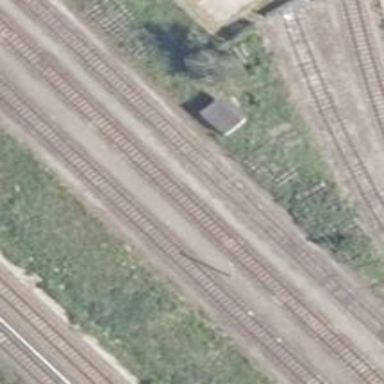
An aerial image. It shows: Railway yard in service.